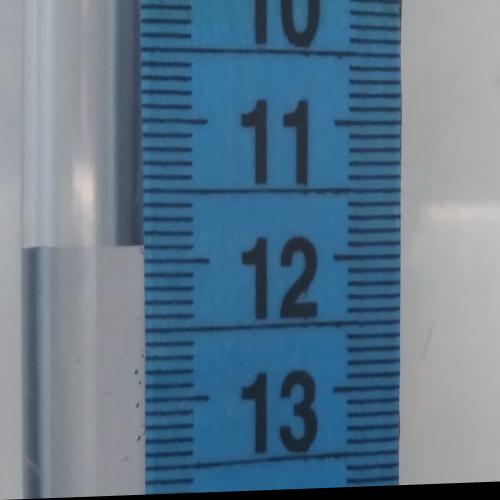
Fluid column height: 11.9 cm